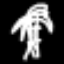
Label: palm tree